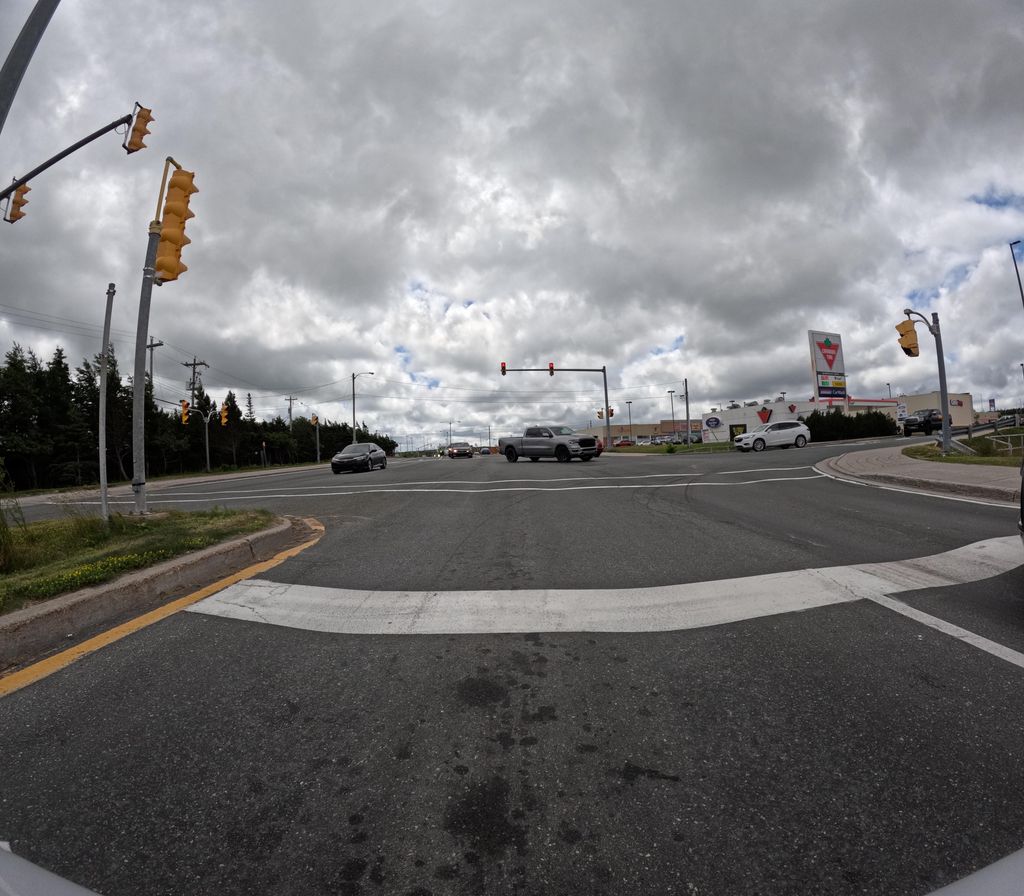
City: st_johns